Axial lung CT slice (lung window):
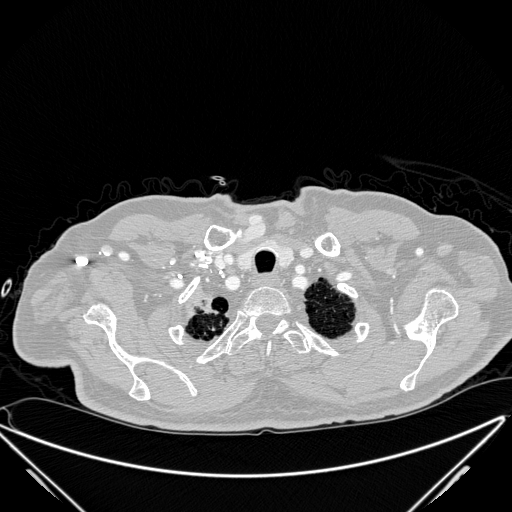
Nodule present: no